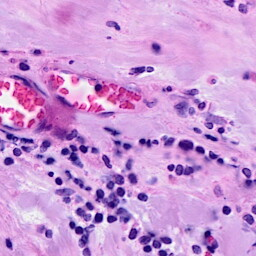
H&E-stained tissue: Breast